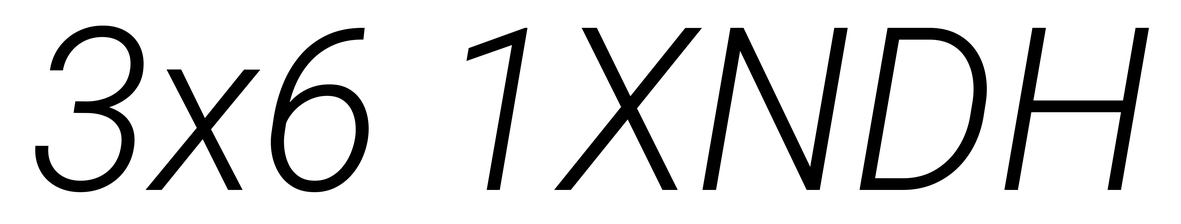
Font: Roboto-Italic_Light_Italic